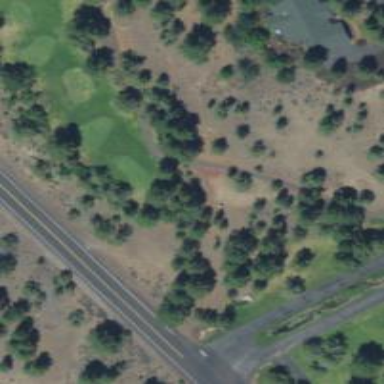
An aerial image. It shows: Path for both roads and golfers.